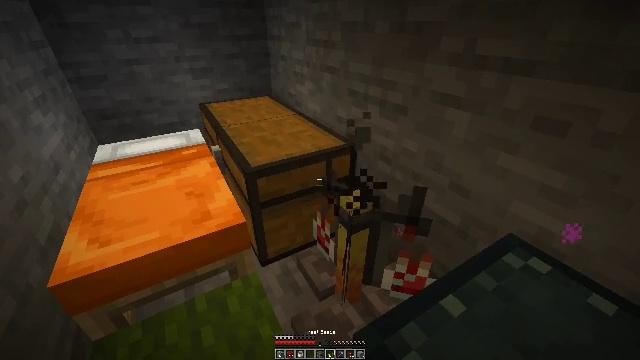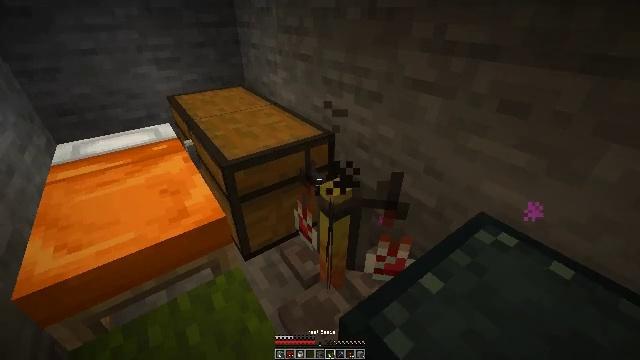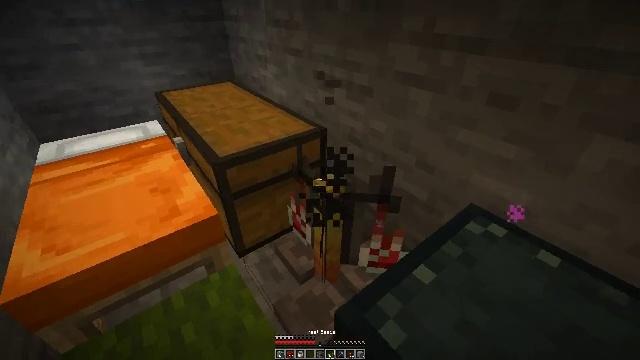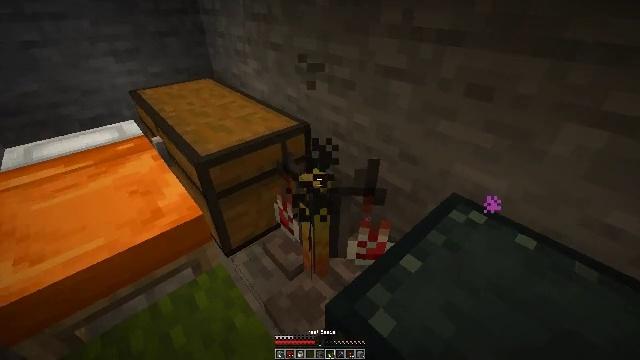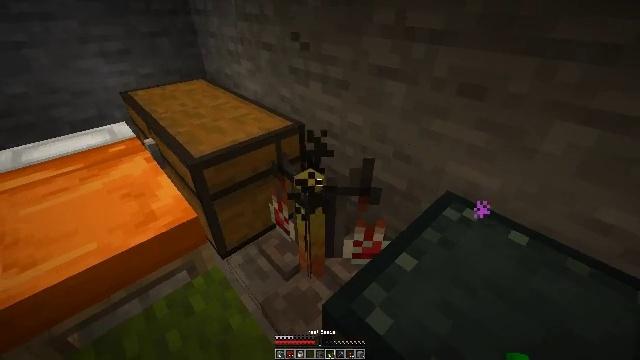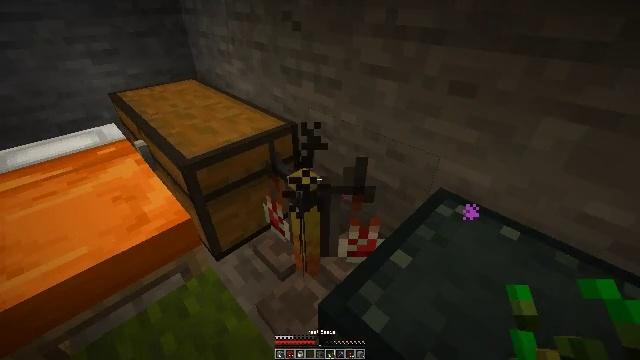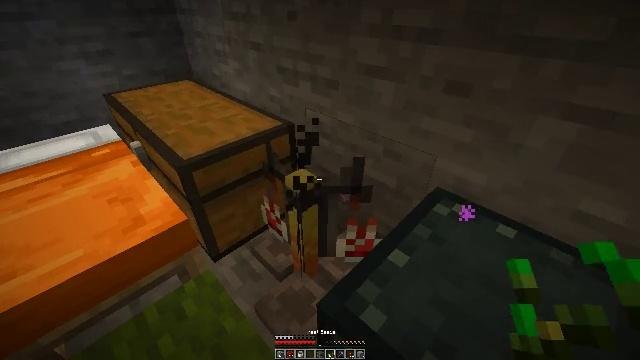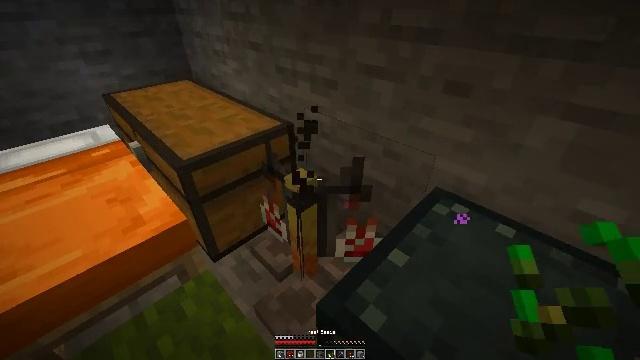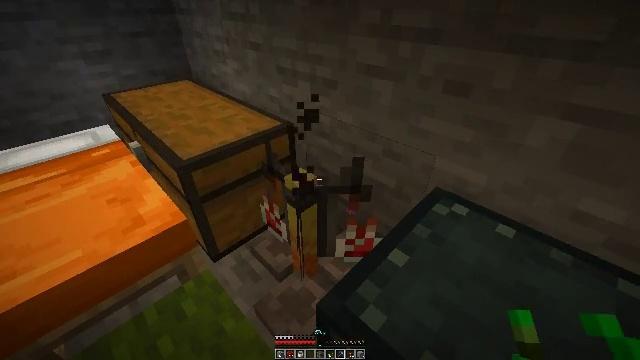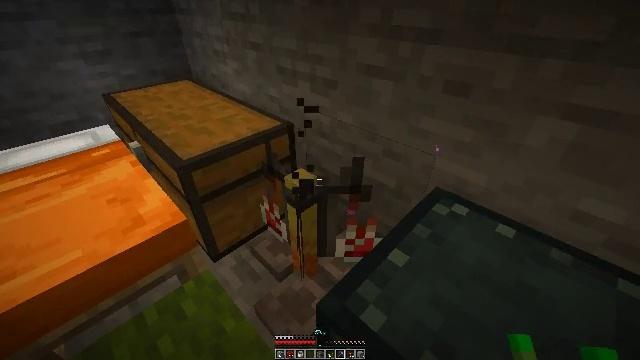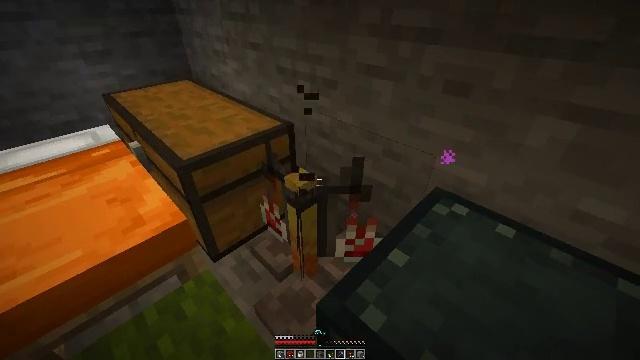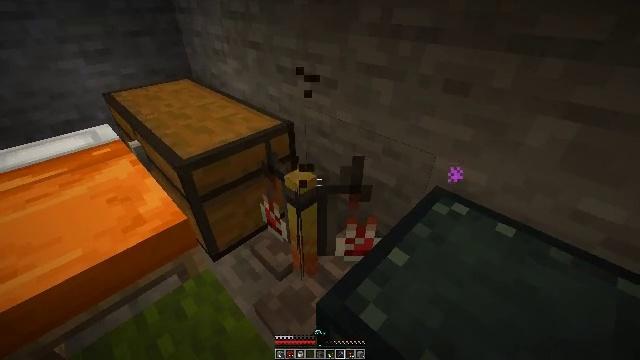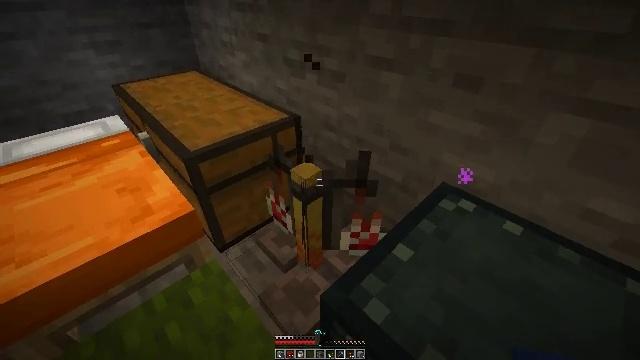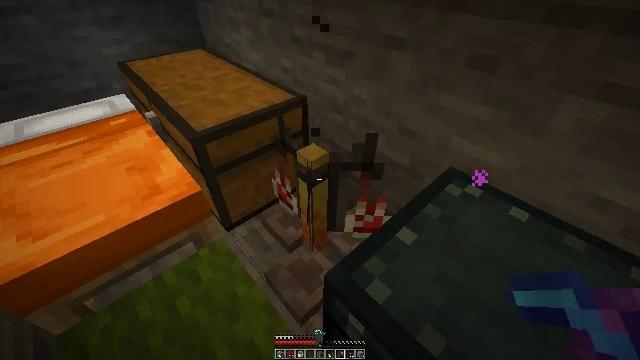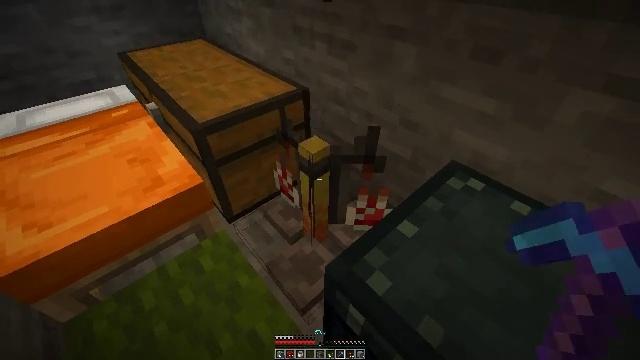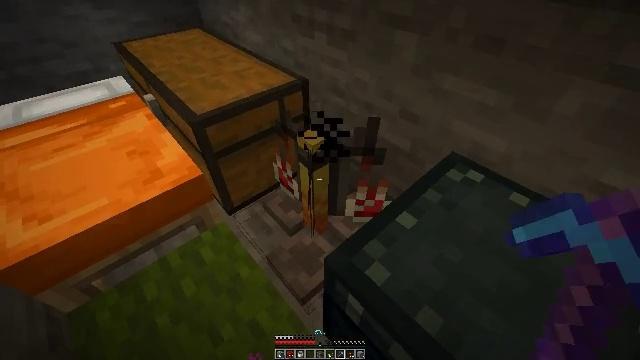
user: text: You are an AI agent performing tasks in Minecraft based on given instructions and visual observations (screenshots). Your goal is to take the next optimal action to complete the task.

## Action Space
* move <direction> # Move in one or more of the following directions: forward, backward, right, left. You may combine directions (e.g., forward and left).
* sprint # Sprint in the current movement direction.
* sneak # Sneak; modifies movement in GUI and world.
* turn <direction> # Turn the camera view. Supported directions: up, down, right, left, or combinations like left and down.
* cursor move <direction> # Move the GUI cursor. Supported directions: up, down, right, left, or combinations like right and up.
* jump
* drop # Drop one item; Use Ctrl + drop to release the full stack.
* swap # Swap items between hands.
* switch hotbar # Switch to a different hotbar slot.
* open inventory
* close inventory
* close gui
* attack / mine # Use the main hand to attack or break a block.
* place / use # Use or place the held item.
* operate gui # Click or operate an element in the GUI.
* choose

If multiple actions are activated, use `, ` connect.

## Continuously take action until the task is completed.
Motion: motion action
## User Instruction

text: Mine the brewing stand from your base.
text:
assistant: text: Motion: turn right and down
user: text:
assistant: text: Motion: turn right and down
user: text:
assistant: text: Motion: turn right and down
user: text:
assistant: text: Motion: turn right
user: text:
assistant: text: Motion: turn right
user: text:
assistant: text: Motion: no_op
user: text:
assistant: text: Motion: no_op
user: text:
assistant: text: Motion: no_op
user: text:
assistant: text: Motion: no_op
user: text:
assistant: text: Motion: no_op
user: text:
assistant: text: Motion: no_op
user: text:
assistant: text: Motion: turn left and down
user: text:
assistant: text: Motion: turn left and down
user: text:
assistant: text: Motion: turn down
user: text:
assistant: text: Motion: turn down
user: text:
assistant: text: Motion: no_op
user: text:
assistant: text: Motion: no_op
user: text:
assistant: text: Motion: use / place
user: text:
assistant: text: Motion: use / place
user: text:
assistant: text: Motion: use / place
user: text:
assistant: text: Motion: use / place
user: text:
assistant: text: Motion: no_op
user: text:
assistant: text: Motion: no_op
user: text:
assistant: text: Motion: no_op
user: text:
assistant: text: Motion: no_op
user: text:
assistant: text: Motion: no_op
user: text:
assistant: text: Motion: no_op
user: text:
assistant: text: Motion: no_op
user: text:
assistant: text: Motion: no_op
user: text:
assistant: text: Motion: sneak, turn left